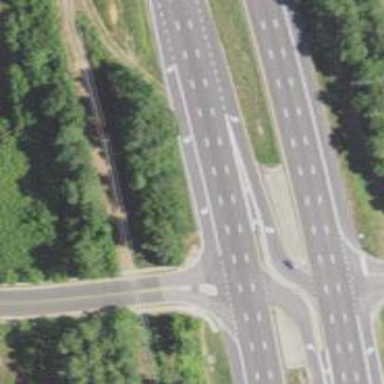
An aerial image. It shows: Trunk link road with asphalt surface.